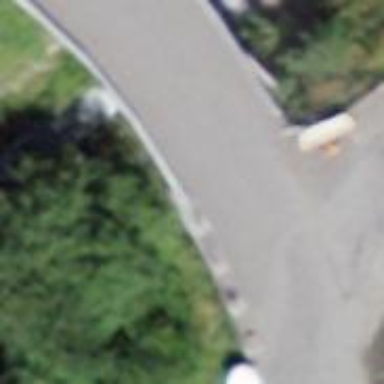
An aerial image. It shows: Tertiary road on asphalt surface crossing over bridge.